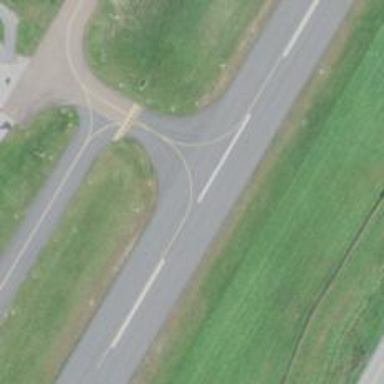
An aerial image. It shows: Image of taxiway at airport.